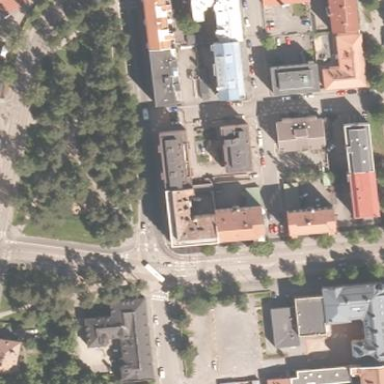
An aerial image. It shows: Residential area located within city block.